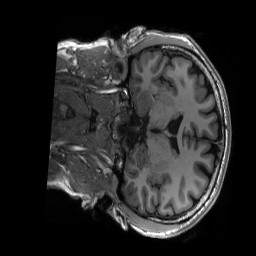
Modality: T1w
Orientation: coronal
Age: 30
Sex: male
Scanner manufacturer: siemens
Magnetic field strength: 3 T
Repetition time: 2.53 s
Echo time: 0.0033 s